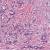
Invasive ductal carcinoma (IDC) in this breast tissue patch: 1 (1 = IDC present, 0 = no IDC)